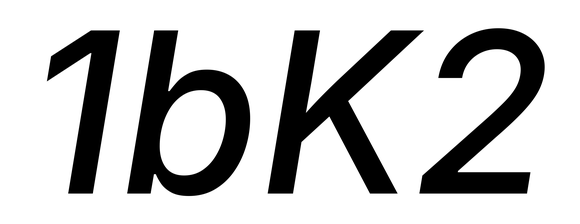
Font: Inter-Italic_Medium_Italic